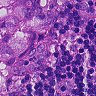
Metastatic tissue present: yes